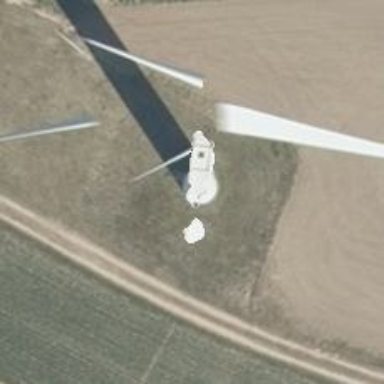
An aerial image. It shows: Wind generator powered by Vestas horizontal axis wind turbine.